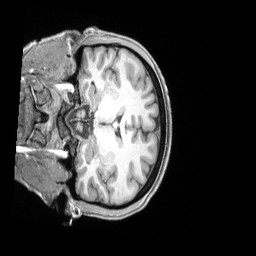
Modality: T1w
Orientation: coronal
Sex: female
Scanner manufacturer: siemens
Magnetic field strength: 3 T
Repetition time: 2.4 s
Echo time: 0.00222 s